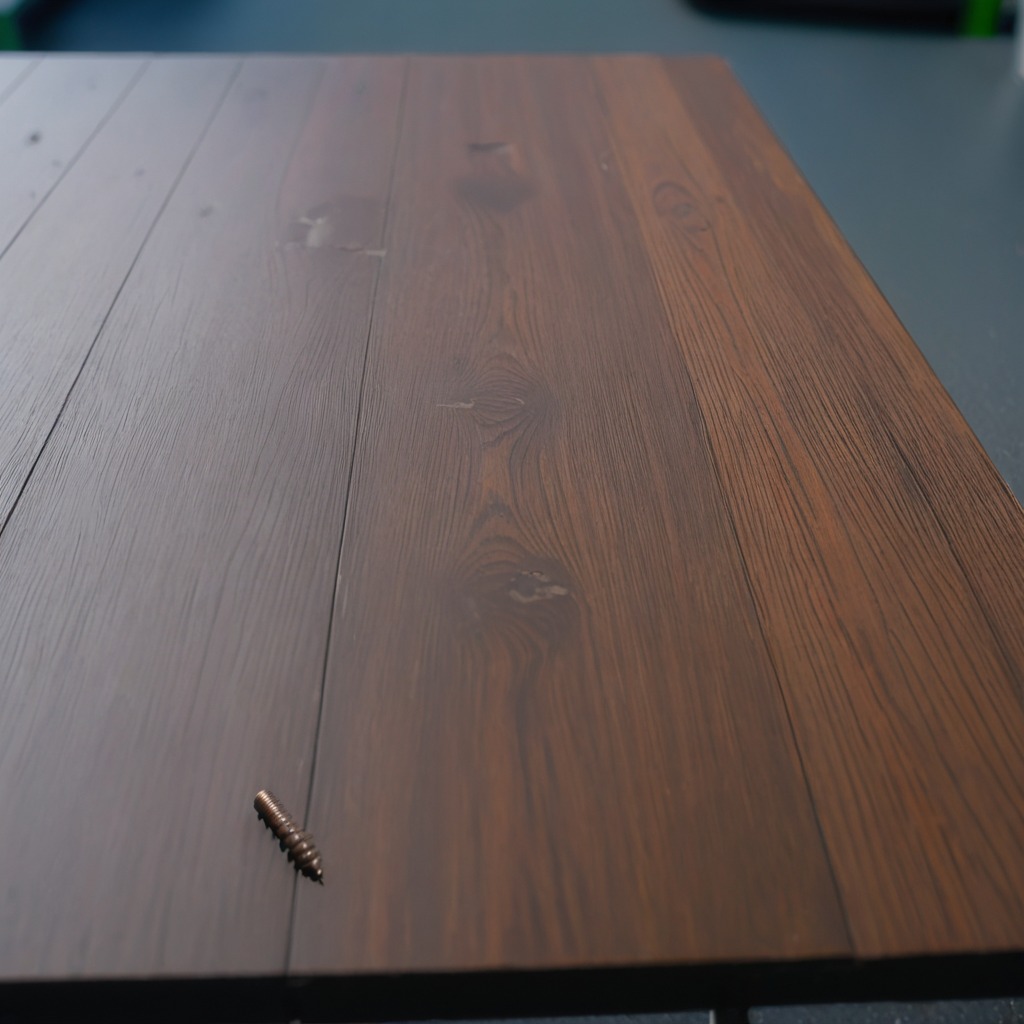
A metal screw is lying on a old table with faint burn marks in a small garage at twilight.